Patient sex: M
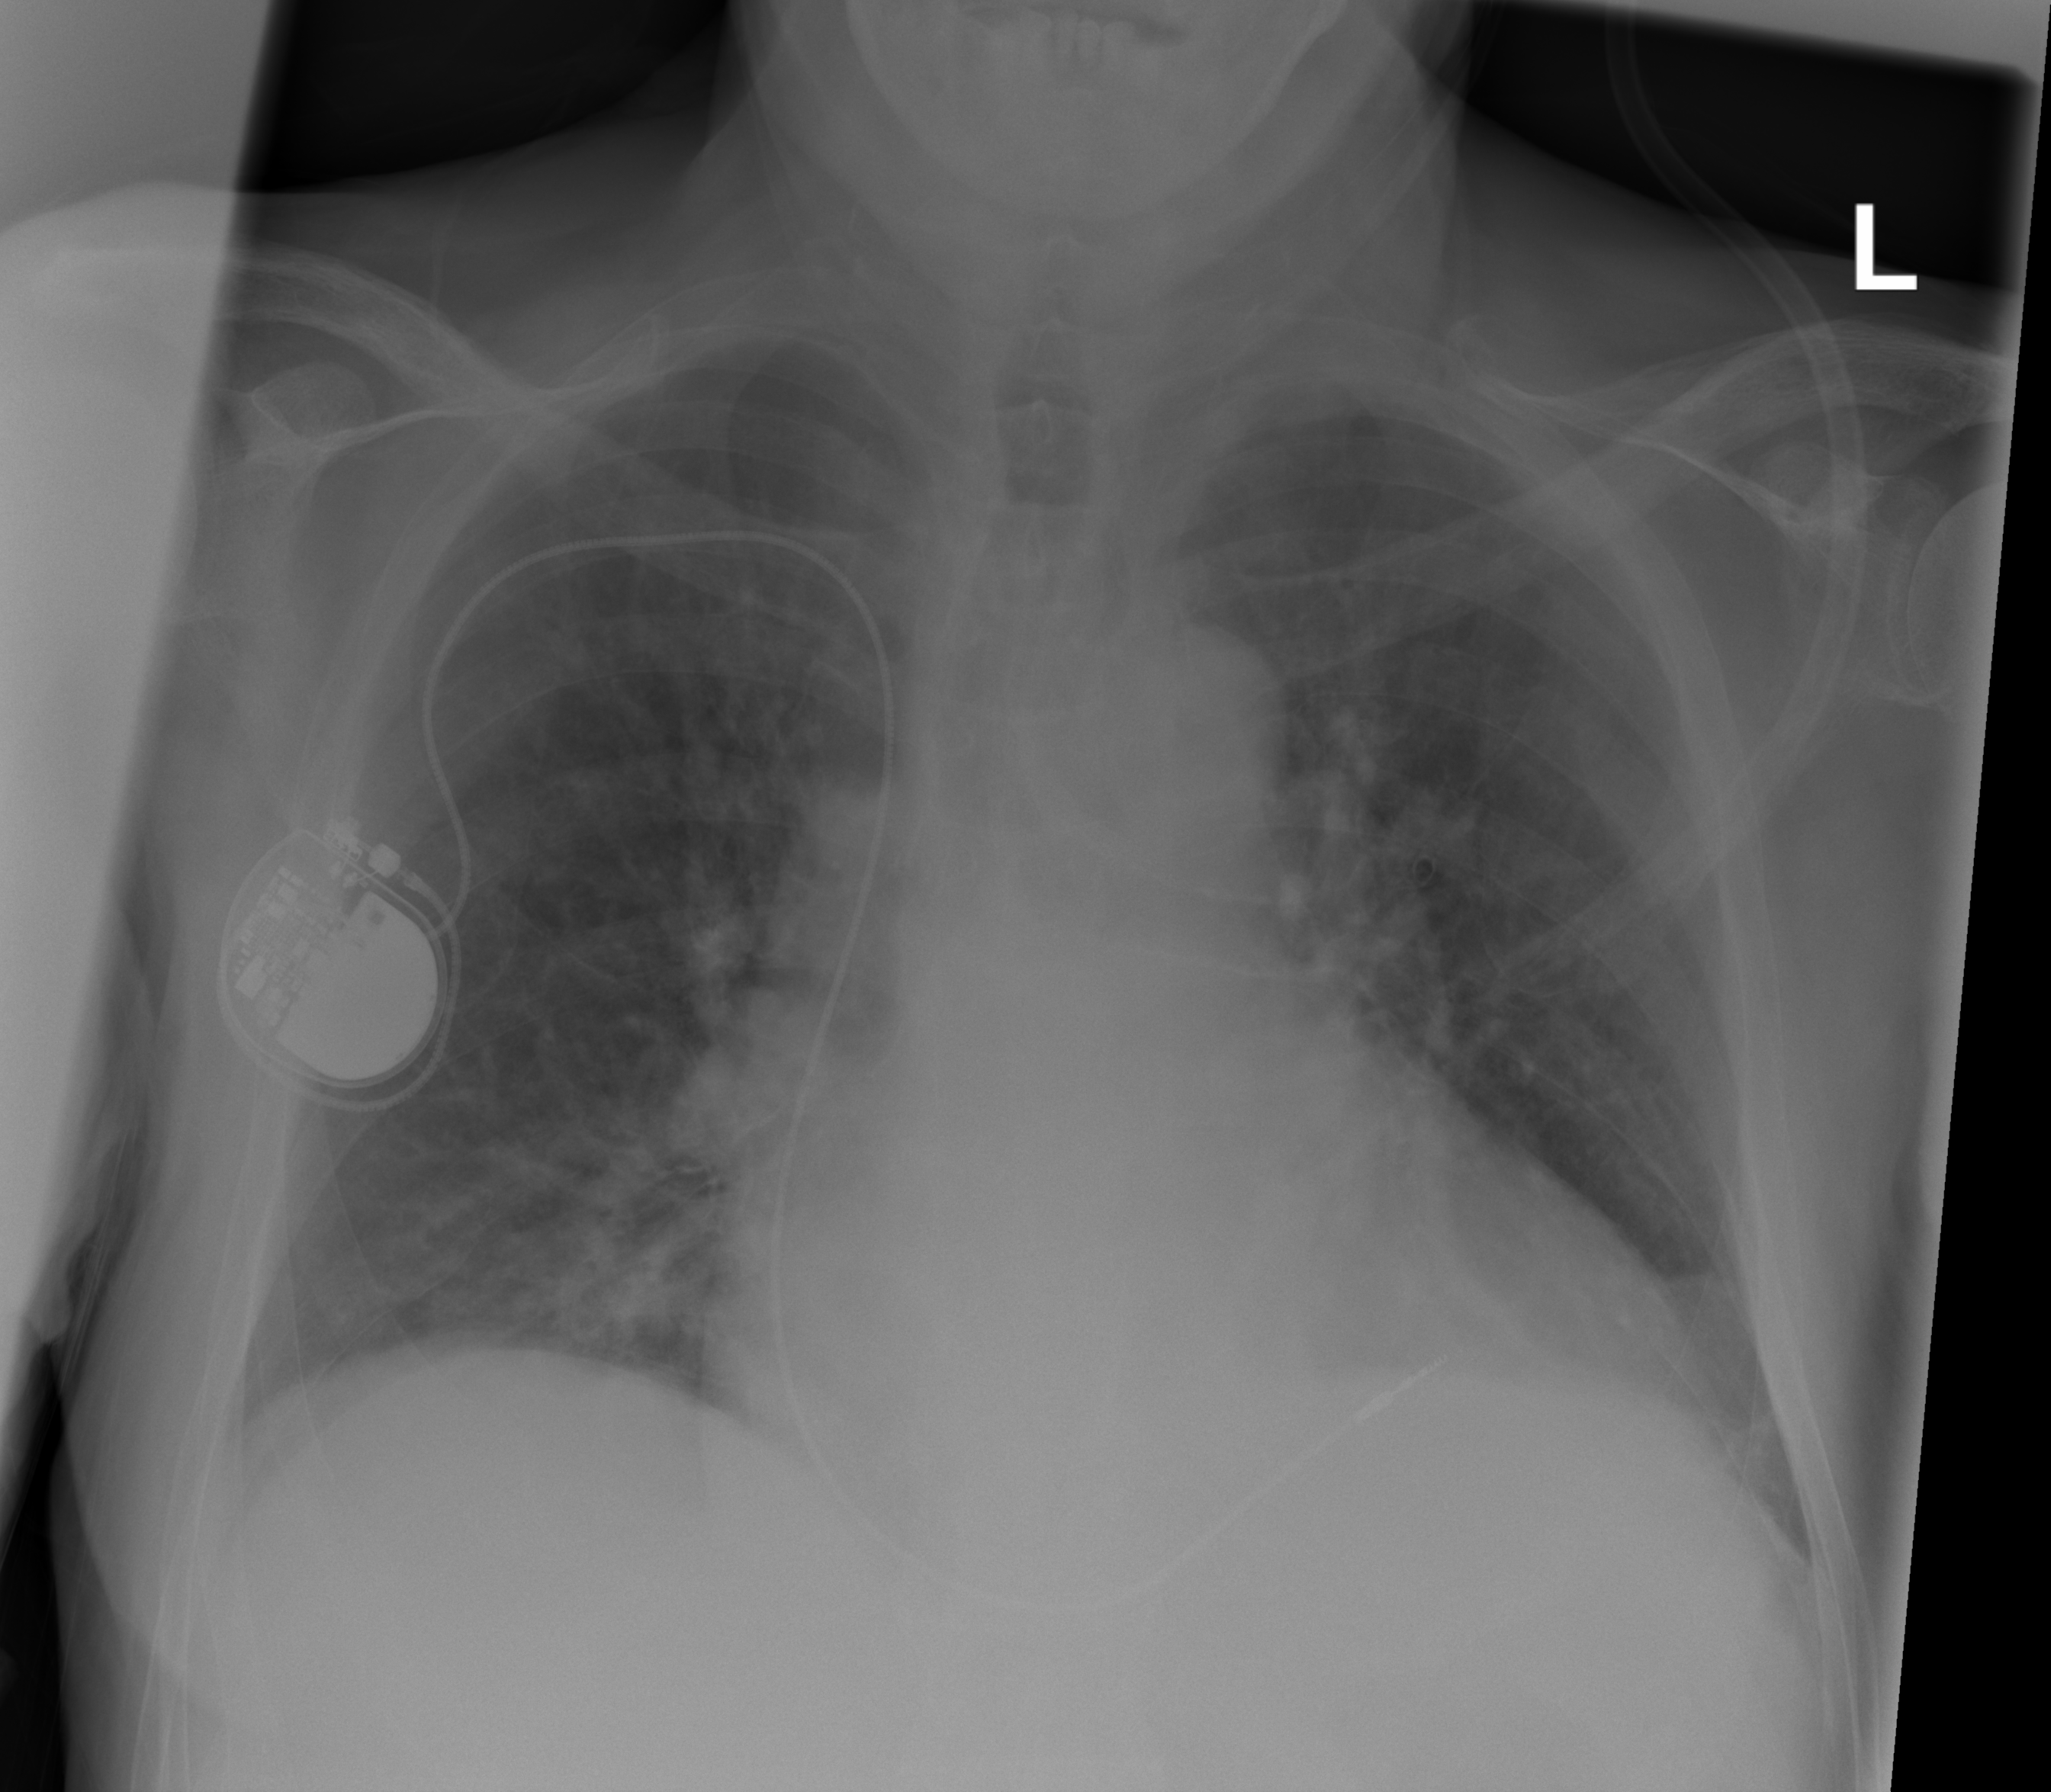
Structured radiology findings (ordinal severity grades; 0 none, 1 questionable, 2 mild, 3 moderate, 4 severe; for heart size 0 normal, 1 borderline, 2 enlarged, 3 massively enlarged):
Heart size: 0
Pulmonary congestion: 2
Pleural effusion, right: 0
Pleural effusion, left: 0
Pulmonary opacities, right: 2
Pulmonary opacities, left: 2
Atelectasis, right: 2
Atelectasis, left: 2